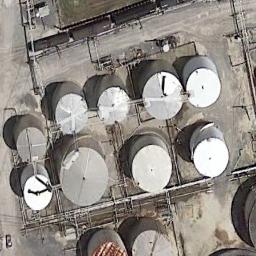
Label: storage_tank